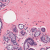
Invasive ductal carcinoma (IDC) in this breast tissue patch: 0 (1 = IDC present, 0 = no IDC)